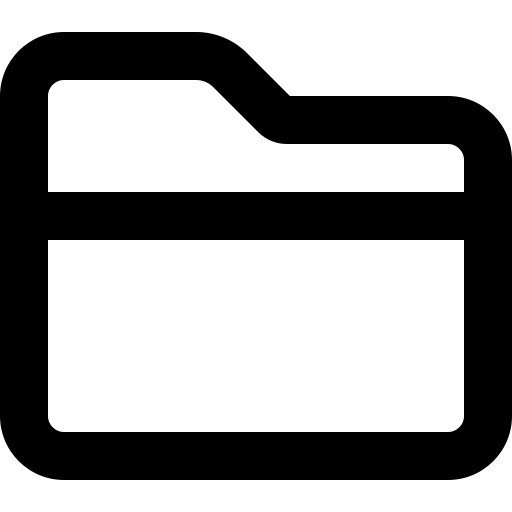
Tags: icon, FontAwesome, fa-icon, outline, folder, closed